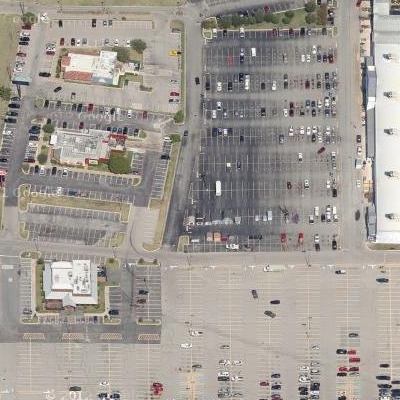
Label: Parking